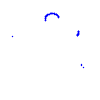
Particle: pion